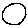
Label: circle